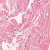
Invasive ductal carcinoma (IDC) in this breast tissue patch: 0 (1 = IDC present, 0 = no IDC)